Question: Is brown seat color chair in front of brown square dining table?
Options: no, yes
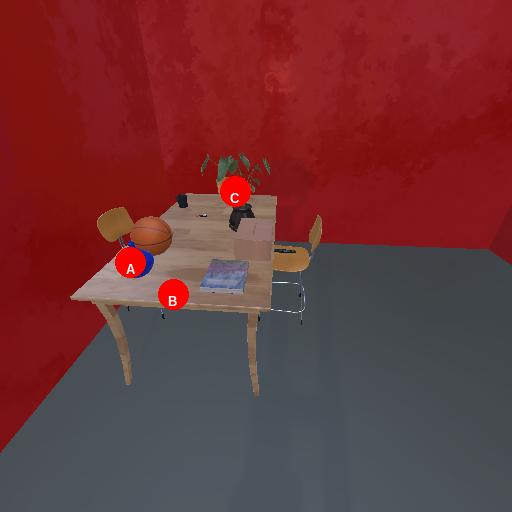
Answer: no